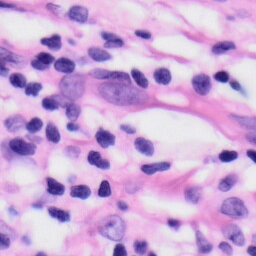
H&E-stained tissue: Skin